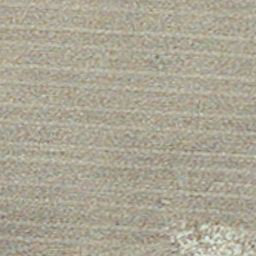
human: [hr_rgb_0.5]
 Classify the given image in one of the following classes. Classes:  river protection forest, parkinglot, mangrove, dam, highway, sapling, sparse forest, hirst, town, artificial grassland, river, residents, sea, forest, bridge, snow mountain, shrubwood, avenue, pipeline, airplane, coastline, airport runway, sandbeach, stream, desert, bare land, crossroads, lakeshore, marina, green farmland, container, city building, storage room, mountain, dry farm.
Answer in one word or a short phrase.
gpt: dry farm